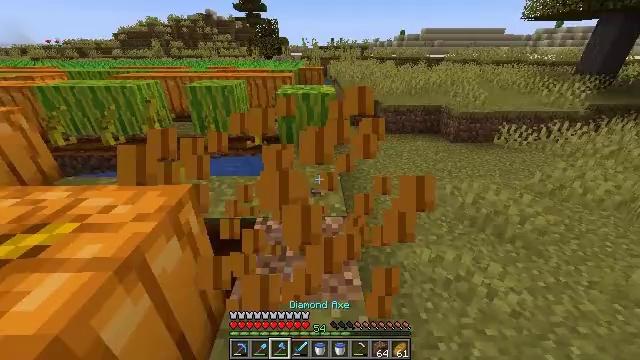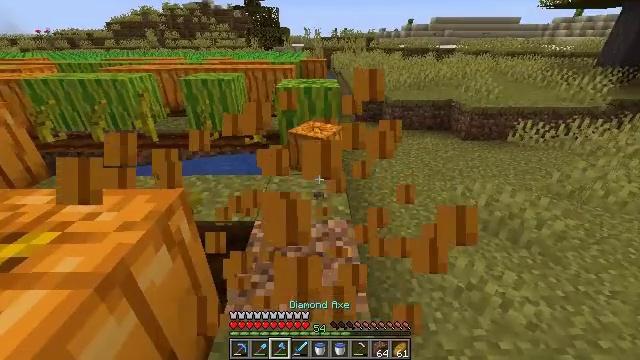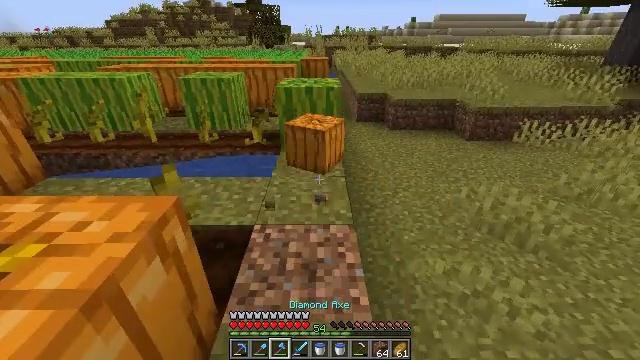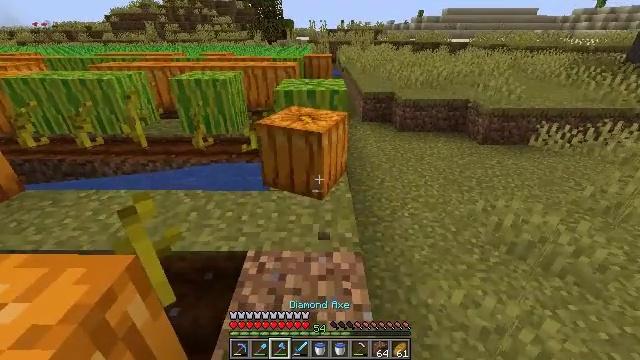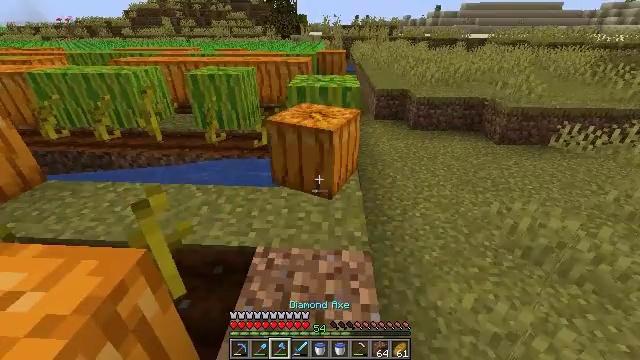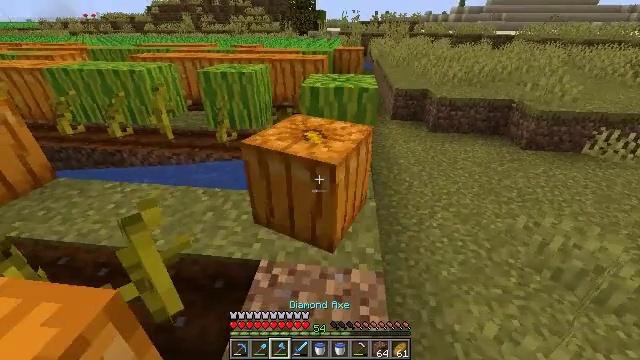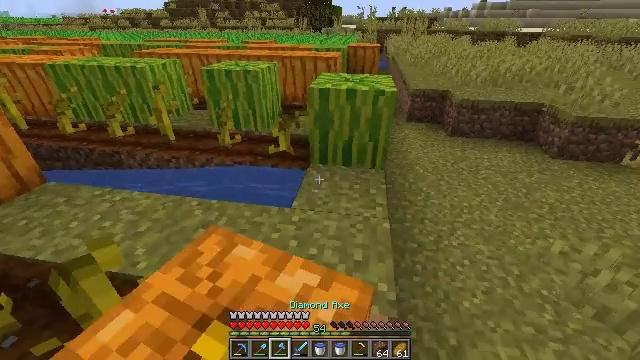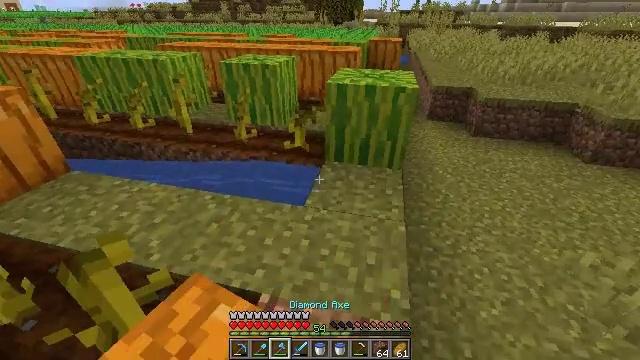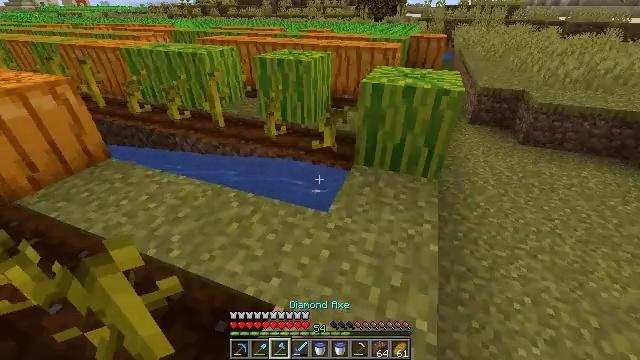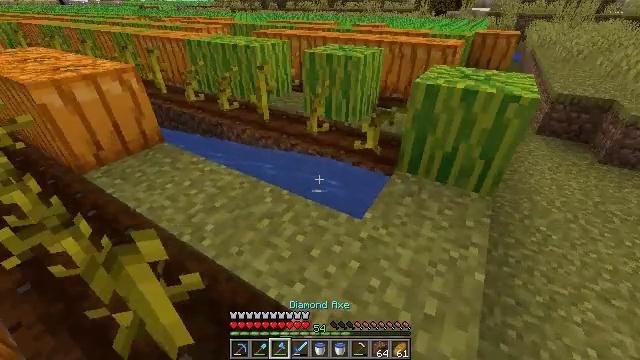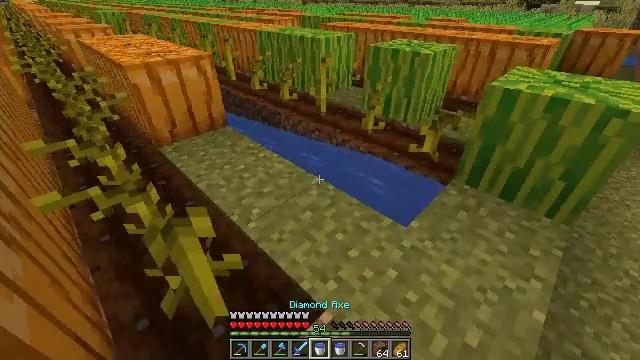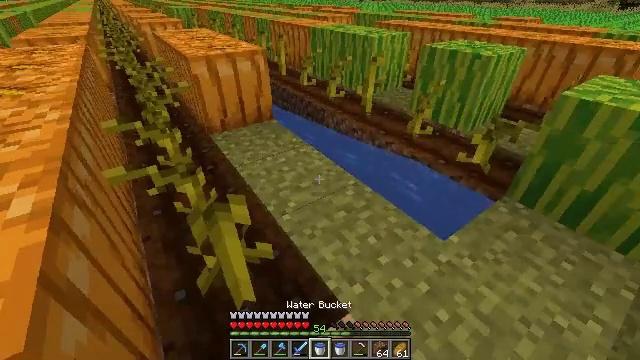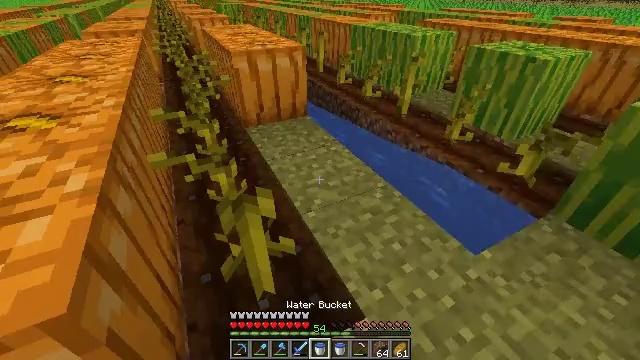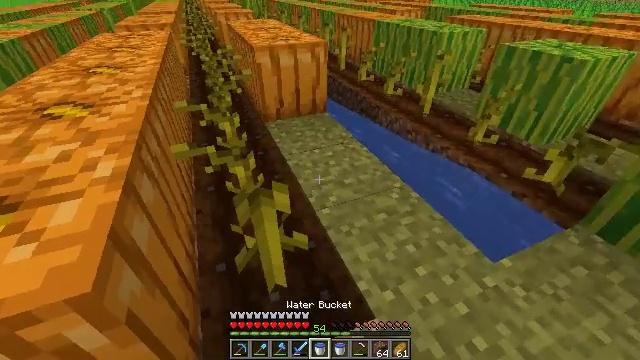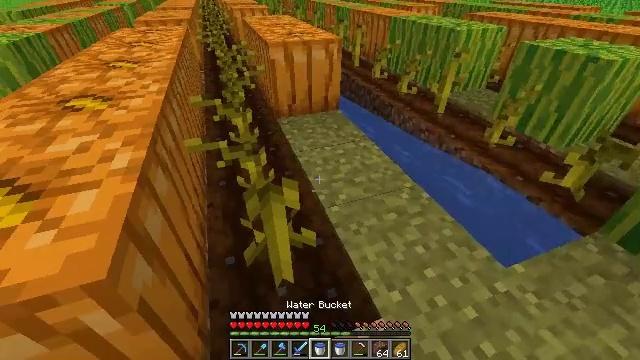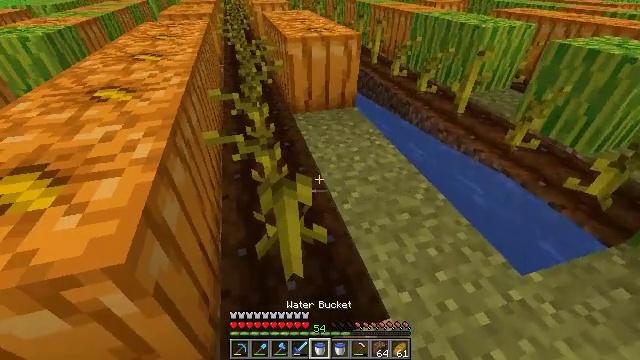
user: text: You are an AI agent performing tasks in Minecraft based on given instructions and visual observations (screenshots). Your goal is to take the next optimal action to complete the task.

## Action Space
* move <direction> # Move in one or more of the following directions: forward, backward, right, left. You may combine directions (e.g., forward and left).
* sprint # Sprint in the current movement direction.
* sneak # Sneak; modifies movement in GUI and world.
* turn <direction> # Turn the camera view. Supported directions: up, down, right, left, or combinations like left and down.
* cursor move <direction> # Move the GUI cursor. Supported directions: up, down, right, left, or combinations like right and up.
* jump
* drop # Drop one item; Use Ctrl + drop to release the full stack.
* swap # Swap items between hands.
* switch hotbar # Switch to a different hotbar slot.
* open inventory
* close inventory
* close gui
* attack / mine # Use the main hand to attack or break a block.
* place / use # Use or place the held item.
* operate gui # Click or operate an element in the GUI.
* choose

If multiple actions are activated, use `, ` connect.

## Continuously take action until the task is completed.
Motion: motion action
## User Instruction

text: Break the pumpkin stem.
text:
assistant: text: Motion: move forward
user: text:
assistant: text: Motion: move forward
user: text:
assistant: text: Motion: move forward
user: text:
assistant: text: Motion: move forward, turn left
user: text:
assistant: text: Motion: move forward, turn left
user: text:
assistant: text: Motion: move forward, turn left
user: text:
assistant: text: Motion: move forward, turn left and down
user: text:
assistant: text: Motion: turn left
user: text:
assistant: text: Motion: turn left
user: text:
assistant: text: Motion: turn left and down, switch to hotbar 5
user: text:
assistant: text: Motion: turn left, switch to hotbar 5
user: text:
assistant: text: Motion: turn left, switch to hotbar 5
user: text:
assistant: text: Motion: turn left, switch to hotbar 5
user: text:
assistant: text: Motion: turn left
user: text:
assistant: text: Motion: turn left
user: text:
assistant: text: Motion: turn left
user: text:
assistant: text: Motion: turn left and down
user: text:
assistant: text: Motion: turn left
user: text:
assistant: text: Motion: turn left and down
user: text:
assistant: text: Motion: turn down, switch to hotbar 4
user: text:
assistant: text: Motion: switch to hotbar 4
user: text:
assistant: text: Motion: attack / mine, switch to hotbar 4
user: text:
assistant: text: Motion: attack / mine
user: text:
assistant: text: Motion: turn up, attack / mine
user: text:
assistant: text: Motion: turn up, attack / mine
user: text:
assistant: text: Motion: move forward, turn left and up, attack / mine
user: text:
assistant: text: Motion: attack / mine